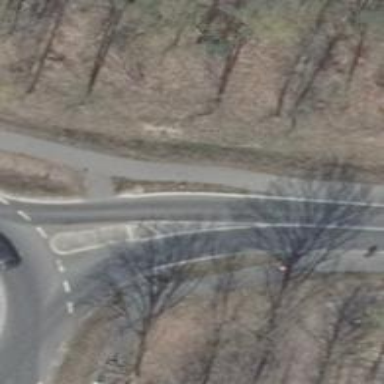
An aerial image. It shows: Asphalt path.